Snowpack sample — Loveland Pass, Silver Plume, Colorado, USA (1/12/25, 11:40 AM MST)
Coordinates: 39.66, -105.88
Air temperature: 7 °F
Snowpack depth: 140 cm
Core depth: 10 cm
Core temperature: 41 °F
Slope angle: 11°, slope face: 30°
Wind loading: high
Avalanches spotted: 2
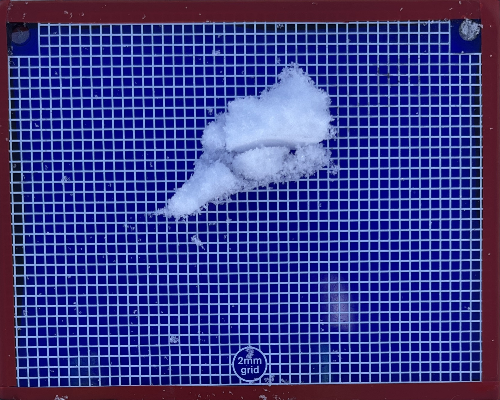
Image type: profile
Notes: Pilot using slightly modified coring method that took too large segment for snow profile picturing, advised not to use in higher level models. Two avalanche on south face nearby, partially cloudy with light snow in the last 24 hours. Lots of wind loading on eastern features.